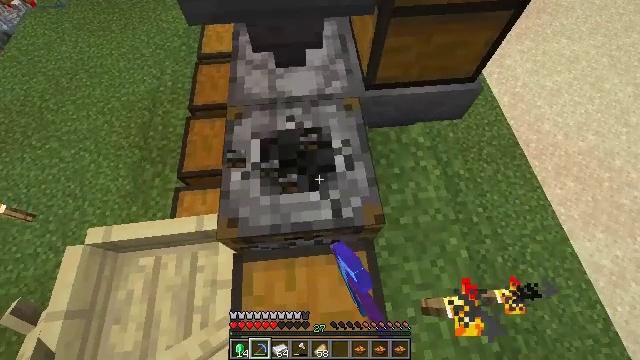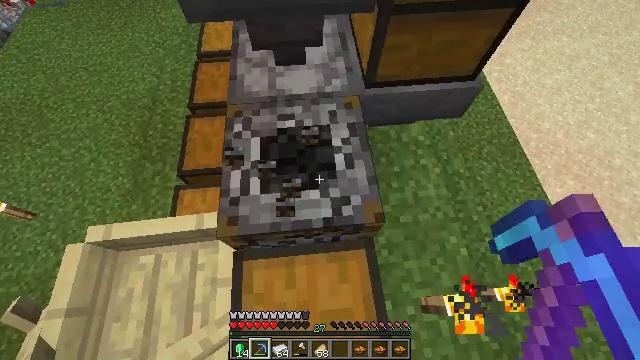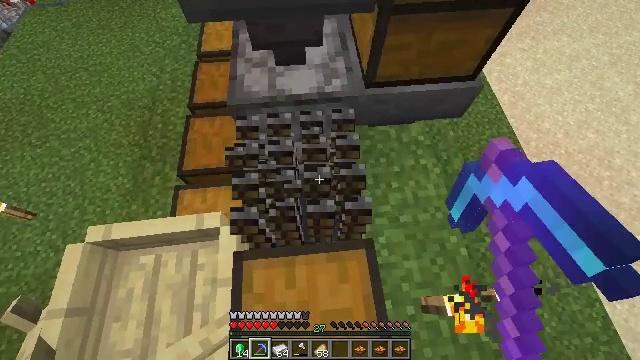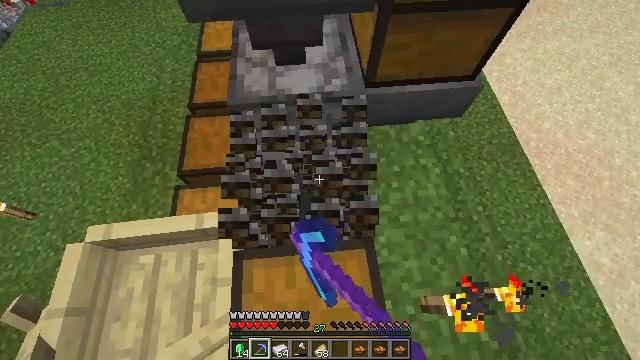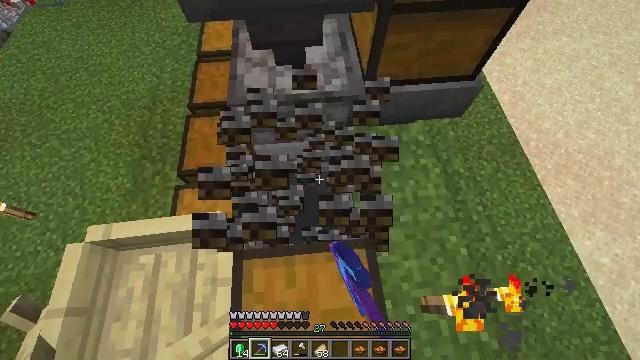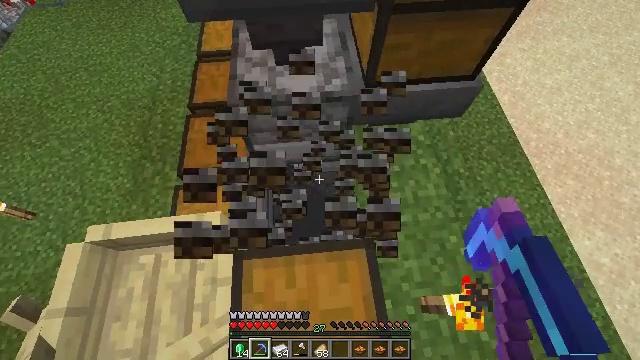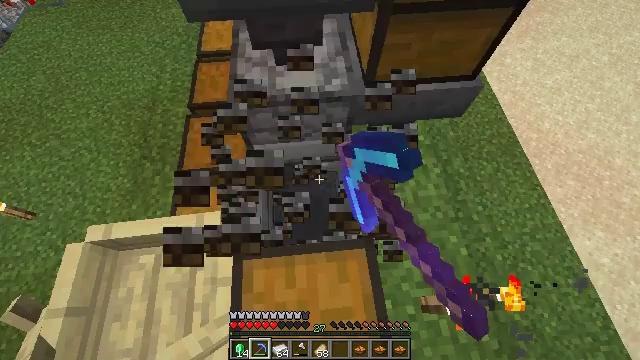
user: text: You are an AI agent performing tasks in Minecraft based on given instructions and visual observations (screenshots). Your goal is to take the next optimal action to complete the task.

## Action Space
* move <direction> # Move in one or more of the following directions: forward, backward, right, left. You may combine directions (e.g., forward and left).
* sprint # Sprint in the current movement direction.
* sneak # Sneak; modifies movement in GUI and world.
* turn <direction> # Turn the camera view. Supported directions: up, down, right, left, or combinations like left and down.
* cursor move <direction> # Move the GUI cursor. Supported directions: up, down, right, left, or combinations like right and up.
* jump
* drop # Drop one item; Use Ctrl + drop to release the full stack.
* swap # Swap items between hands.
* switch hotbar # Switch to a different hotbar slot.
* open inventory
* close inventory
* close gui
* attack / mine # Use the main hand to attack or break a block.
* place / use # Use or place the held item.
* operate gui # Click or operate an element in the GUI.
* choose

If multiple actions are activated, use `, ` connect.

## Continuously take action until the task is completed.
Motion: motion action
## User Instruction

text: Mine the smoker to break it.
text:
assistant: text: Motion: attack / mine
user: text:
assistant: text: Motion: attack / mine
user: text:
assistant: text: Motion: attack / mine
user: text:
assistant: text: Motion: attack / mine
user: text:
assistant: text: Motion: attack / mine
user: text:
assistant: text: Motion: attack / mine
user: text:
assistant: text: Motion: attack / mine